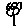
Label: flower